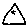
Label: triangle